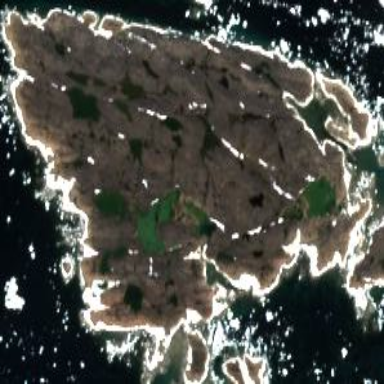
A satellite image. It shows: Island with natural coastline.